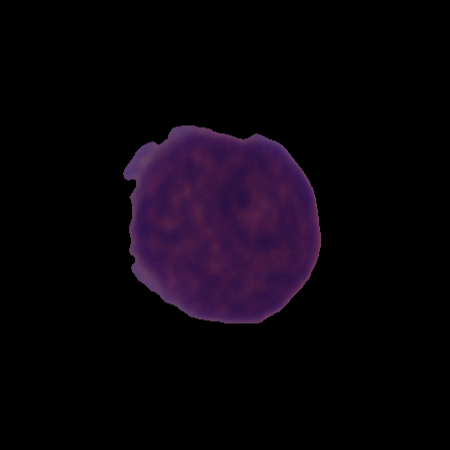
Label: cancer